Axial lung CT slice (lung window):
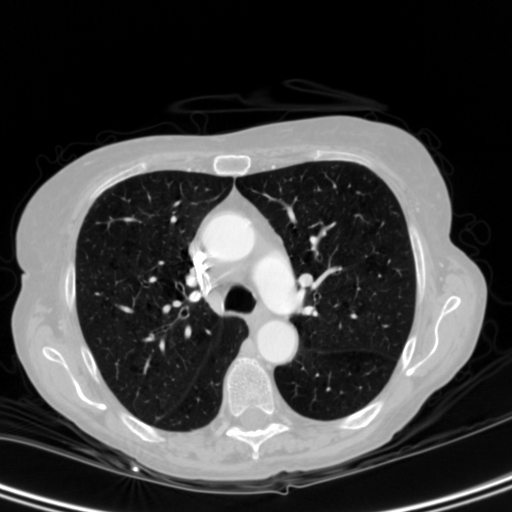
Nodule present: no